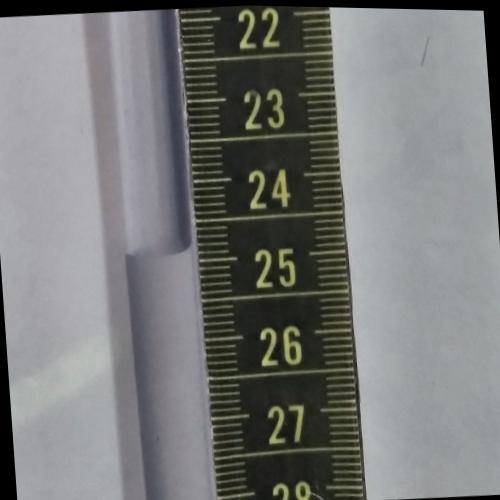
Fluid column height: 24.8 cm